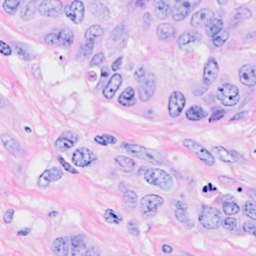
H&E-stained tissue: Breast